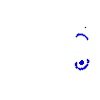
Particle: electron